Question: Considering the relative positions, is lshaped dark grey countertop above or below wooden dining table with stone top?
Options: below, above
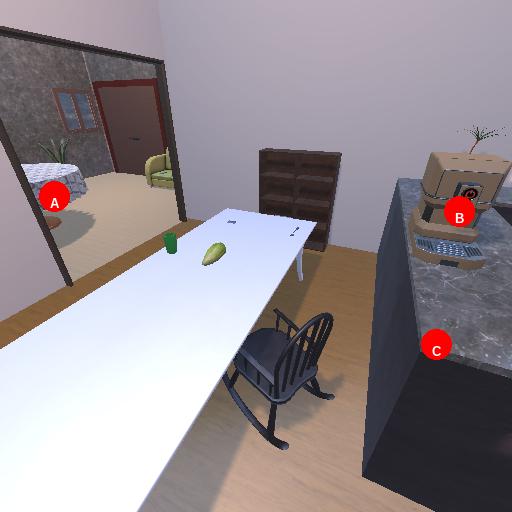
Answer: below